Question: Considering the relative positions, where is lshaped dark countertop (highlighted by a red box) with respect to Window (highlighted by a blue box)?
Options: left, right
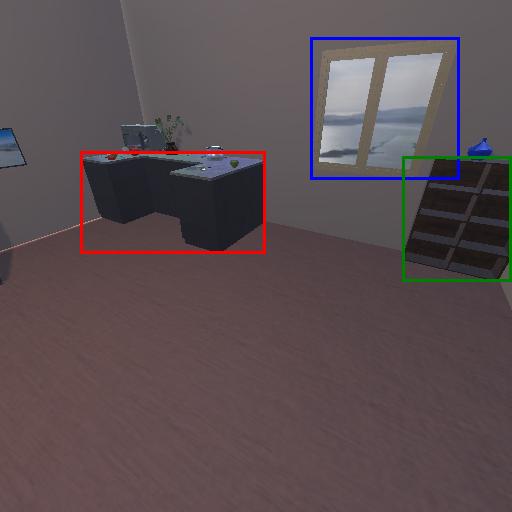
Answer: left